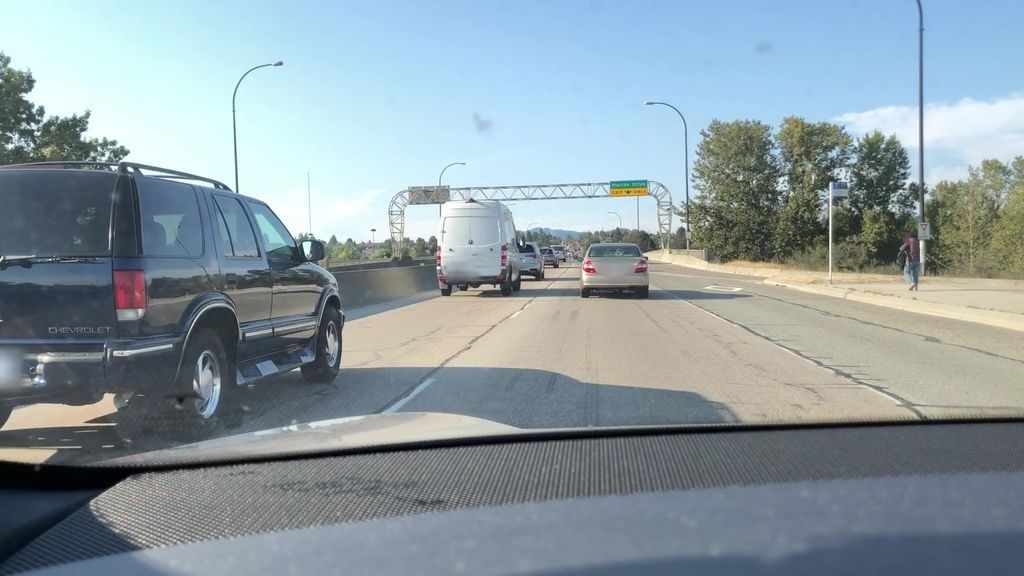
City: vancouver